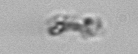
Label: detritus